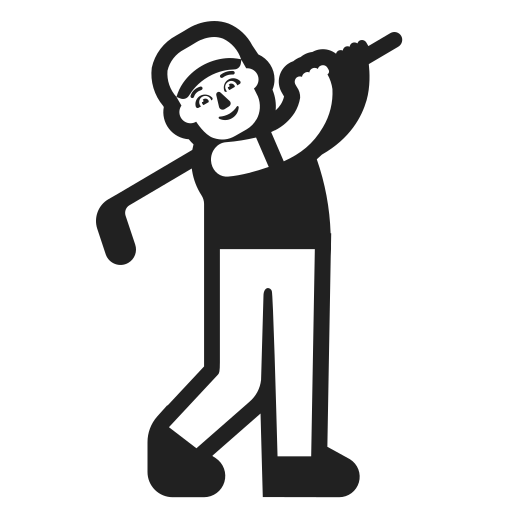
man golfing high contrast default